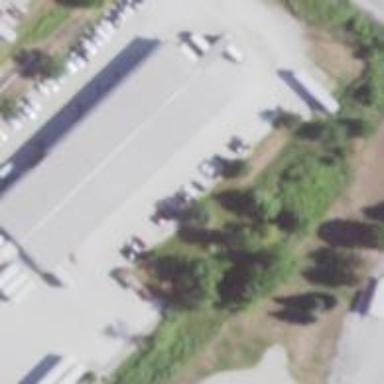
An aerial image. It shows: Post depot.